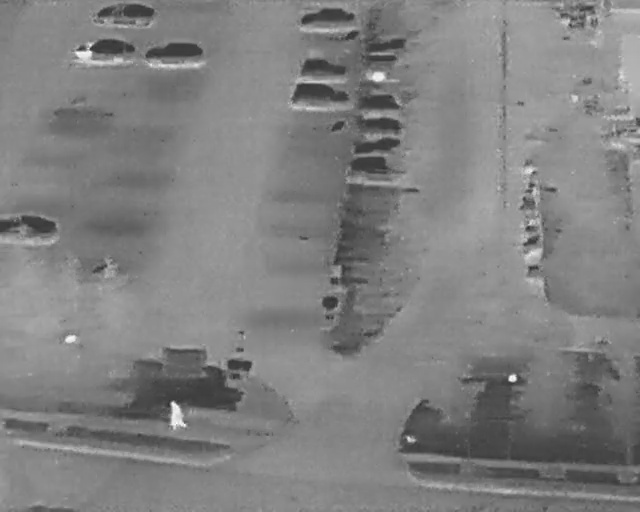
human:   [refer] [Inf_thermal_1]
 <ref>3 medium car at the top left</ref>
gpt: <box>[[25, 4, 29, 16, 2], [14, 3, 18, 16, 2], [17, -3, 21, 9, 2]]</box>

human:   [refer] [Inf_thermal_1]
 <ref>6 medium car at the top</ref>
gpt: <box>[[47, 12, 51, 24, 2], [48, 8, 52, 18, 2], [48, -2, 53, 9, 2], [57, 15, 60, 24, 2], [57, 19, 60, 28, 2], [57, 23, 60, 33, 2]]</box>

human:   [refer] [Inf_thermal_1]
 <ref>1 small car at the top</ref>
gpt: <box>[[59, 4, 61, 12, 2]]</box>

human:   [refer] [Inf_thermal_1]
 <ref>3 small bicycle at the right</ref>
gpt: <box>[[81, 45, 83, 49, 150], [81, 42, 83, 46, 157], [82, 50, 84, 53, 2]]</box>

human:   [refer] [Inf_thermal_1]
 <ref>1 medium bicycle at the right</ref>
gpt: <box>[[81, 37, 83, 41, 157]]</box>

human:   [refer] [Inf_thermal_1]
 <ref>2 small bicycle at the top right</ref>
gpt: <box>[[88, 2, 90, 6, 166], [87, 1, 89, 4, 10]]</box>